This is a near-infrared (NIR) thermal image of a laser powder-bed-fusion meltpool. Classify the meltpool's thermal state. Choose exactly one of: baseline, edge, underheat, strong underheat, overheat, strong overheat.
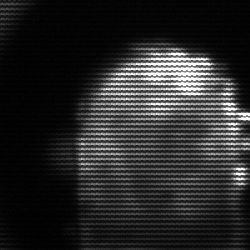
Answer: baseline